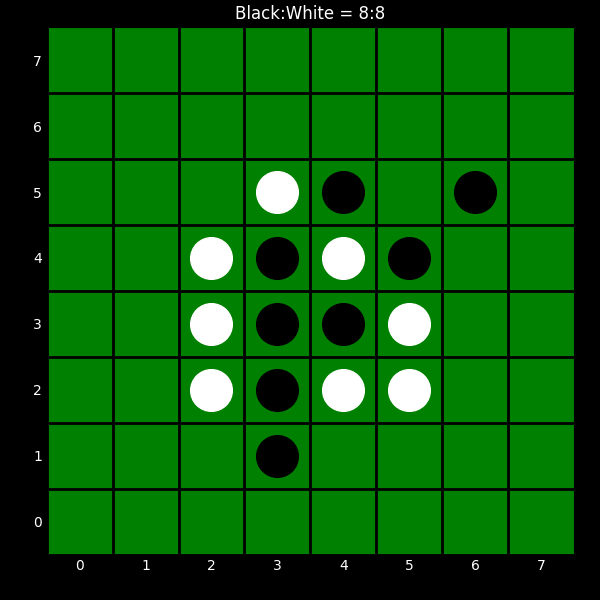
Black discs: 8
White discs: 8